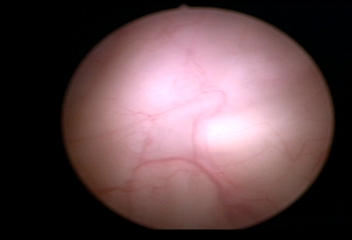
Modality: WLC
Class: Normal mucosa
Bladder cancer association: No